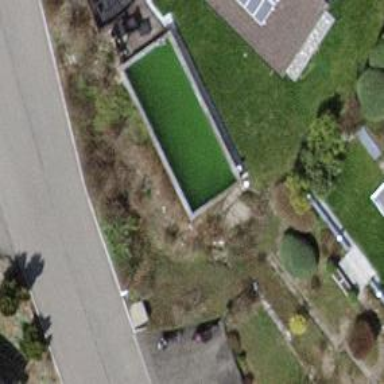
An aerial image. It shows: Swimming pool located in leisure land.